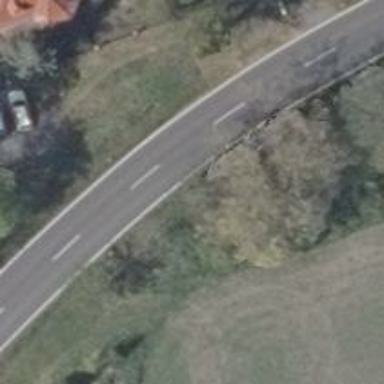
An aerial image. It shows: Secondary road with asphalt surface.